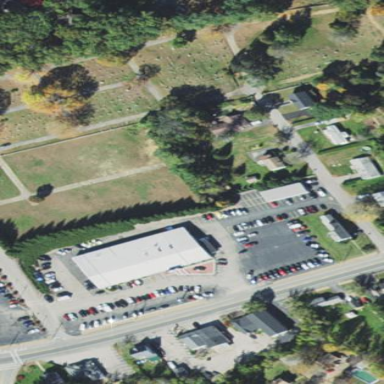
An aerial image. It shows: Cemetery that holds historical significance.